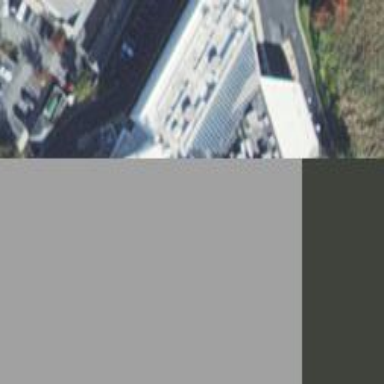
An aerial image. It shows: White building with skillion glass roof.